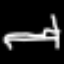
Label: bed